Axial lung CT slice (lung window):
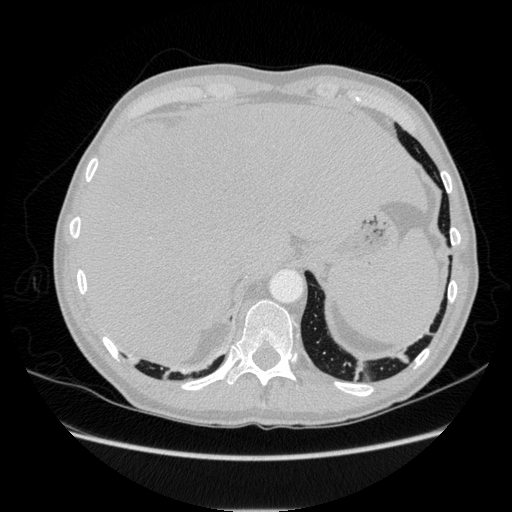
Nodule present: no